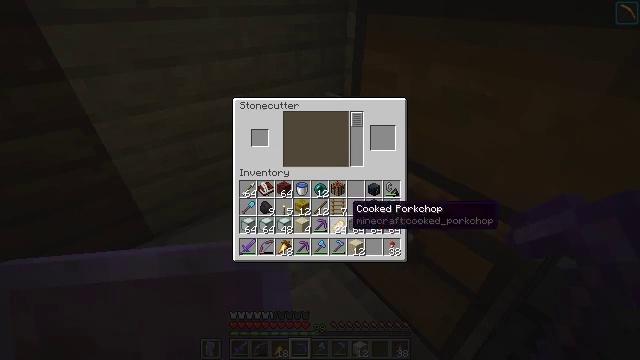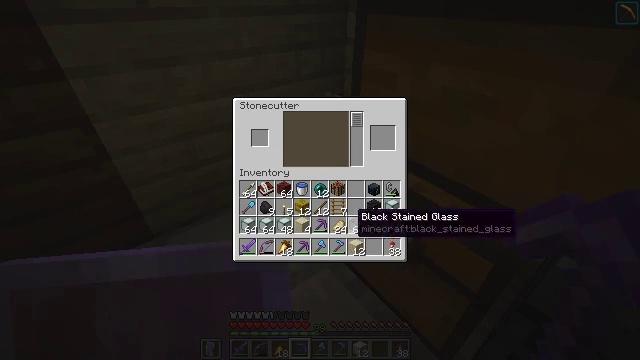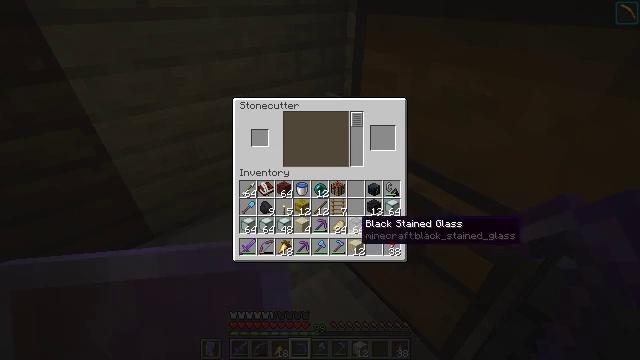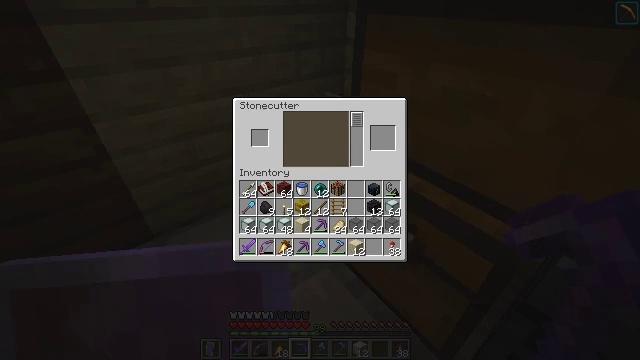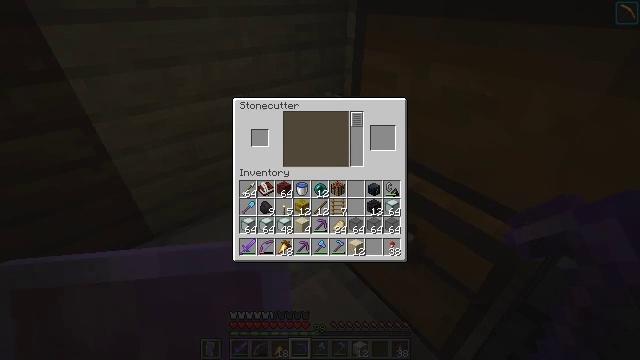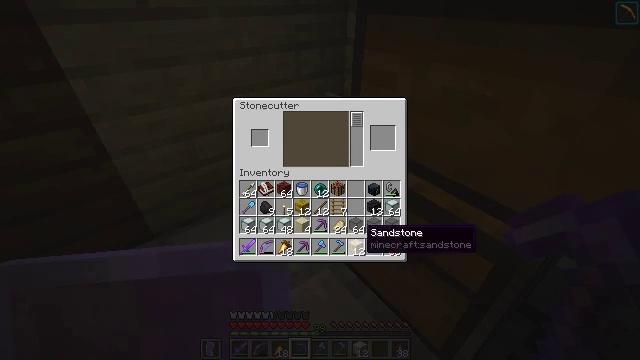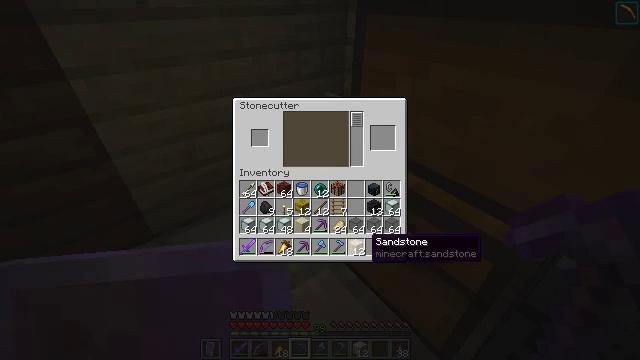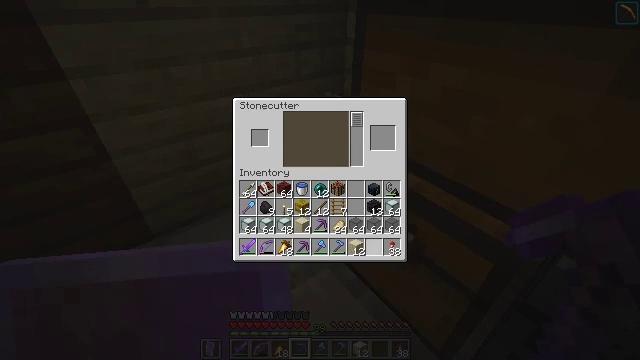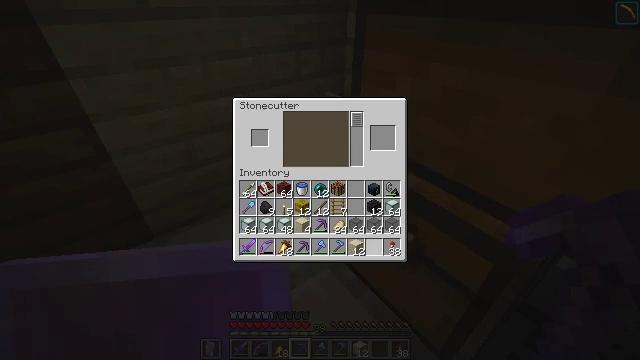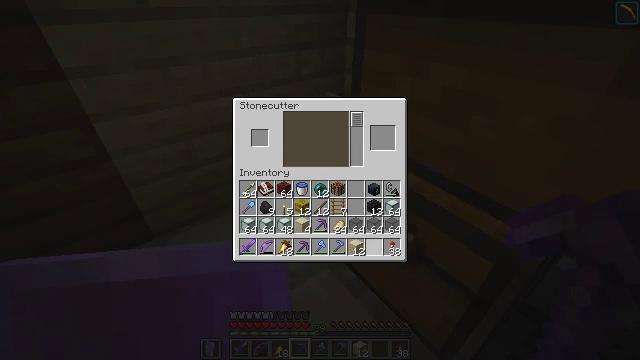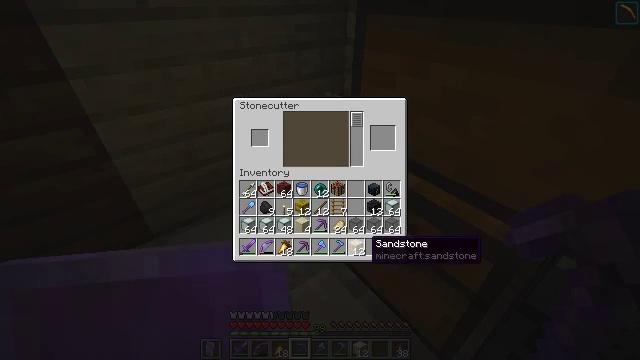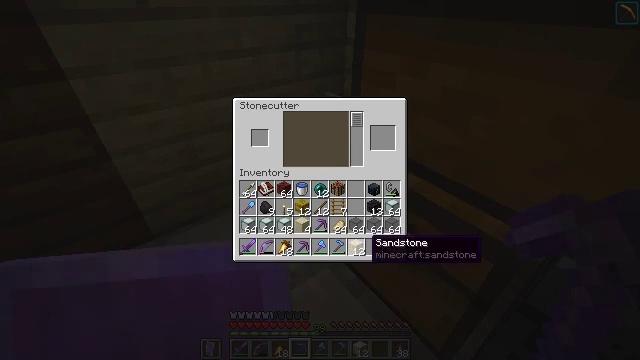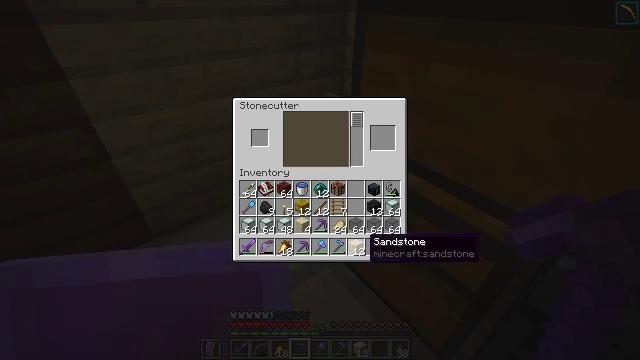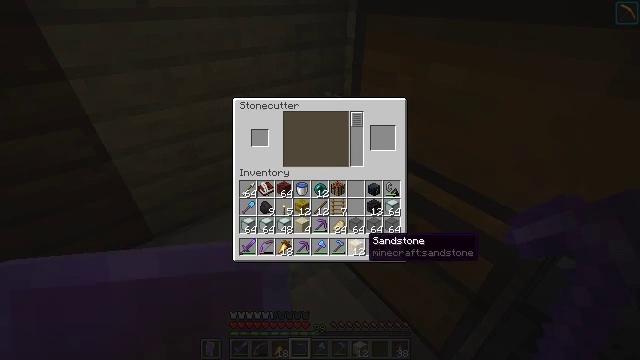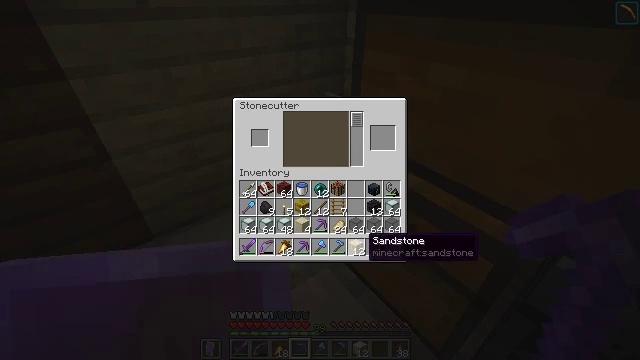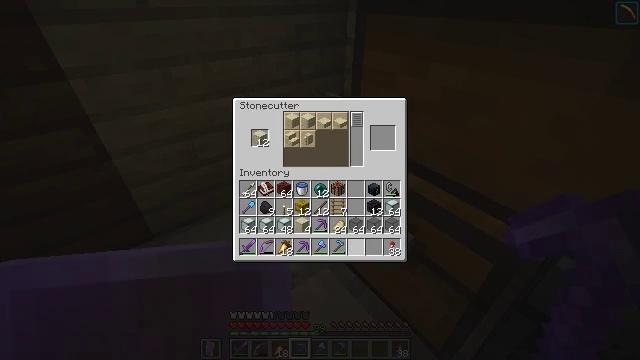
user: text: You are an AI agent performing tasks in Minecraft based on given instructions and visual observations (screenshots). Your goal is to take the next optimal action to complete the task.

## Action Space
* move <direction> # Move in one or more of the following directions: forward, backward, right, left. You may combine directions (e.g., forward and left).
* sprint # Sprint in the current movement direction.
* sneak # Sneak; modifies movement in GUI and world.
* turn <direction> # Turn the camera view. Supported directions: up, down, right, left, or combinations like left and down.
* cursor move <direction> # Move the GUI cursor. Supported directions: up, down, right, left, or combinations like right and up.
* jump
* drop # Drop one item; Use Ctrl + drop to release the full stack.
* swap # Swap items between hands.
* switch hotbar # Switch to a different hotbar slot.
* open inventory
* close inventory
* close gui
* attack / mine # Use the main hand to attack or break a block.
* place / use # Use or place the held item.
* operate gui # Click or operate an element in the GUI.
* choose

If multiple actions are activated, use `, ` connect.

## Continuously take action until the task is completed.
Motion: motion action
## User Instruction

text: craft item air
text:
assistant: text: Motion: cursor move down
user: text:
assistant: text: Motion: cursor move down
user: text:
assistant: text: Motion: no_op
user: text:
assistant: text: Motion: no_op
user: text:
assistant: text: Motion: no_op
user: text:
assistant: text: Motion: sneak, cursor move down
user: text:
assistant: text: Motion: sneak
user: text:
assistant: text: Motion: sneak
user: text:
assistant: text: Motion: sneak
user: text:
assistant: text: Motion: sneak
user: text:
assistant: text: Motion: sneak
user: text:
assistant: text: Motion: sneak
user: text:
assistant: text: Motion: sneak
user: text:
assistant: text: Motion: sneak
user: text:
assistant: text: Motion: sneak, operate gui
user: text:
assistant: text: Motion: sneak, operate gui
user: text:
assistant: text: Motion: sneak, operate gui
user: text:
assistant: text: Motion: sneak
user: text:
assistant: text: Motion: sneak
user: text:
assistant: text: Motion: sneak
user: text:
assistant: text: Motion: sneak
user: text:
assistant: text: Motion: sneak
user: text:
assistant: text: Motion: sneak
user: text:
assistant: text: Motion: sneak
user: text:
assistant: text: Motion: sneak
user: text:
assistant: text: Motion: sneak
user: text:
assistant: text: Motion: no_op
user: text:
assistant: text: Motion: no_op
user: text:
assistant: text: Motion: no_op
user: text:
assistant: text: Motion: cursor move up